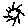
Label: sun